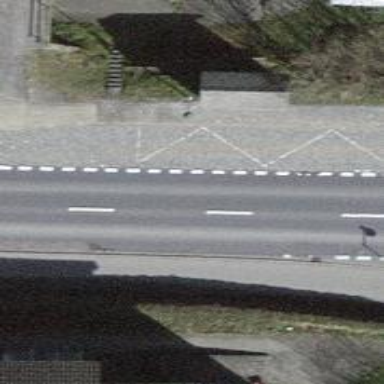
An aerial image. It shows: Bus stop with designated stop position for public transport.